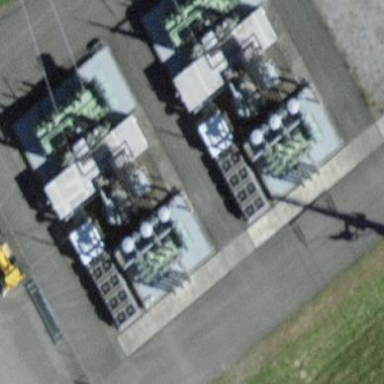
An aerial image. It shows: Generator powered by electricity.